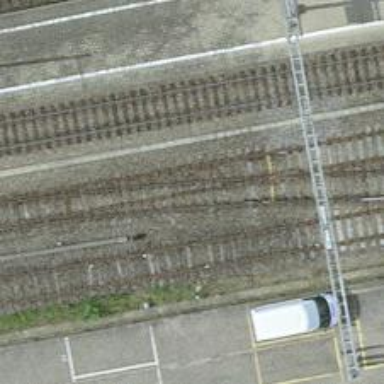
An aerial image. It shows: Siding railway track with electrified contact line.